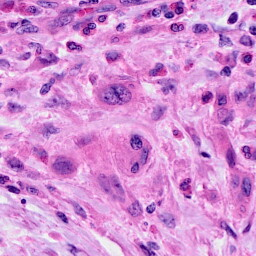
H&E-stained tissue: Cervix